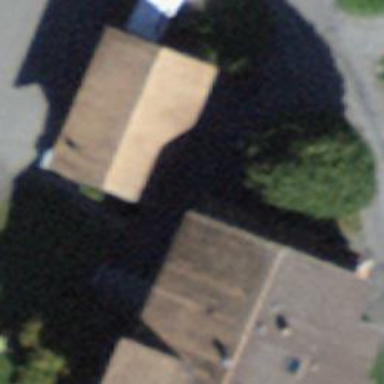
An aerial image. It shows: Garage.